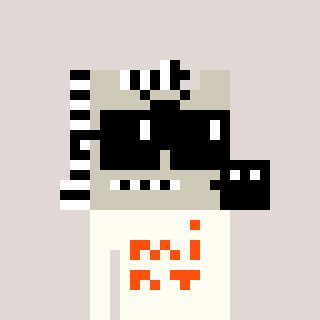
a pixel art character with square black sunglasses, a zebra-shaped head and a grayscale-colored body on a warm background